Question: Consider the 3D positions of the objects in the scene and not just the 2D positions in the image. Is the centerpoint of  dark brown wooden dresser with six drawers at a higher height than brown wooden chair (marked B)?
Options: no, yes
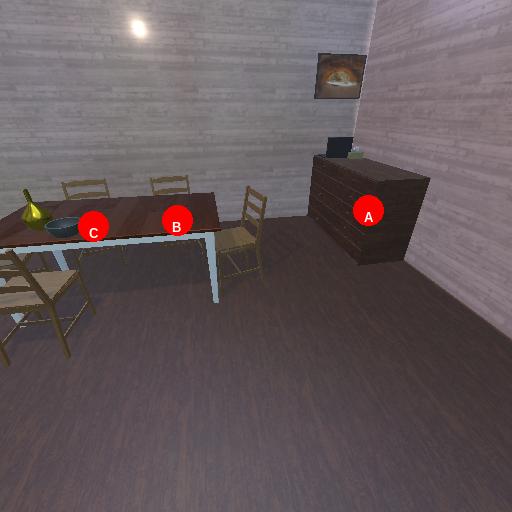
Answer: no